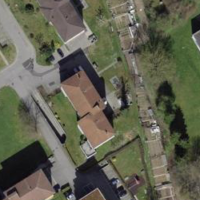
EUNIS habitat code: 54
Species observed at this site:
Impatiens parviflora